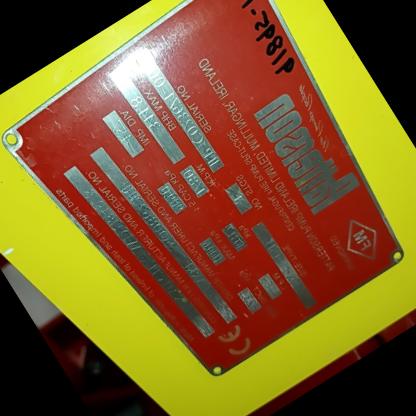
Klasa: tabliczka-znamionowa